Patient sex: F
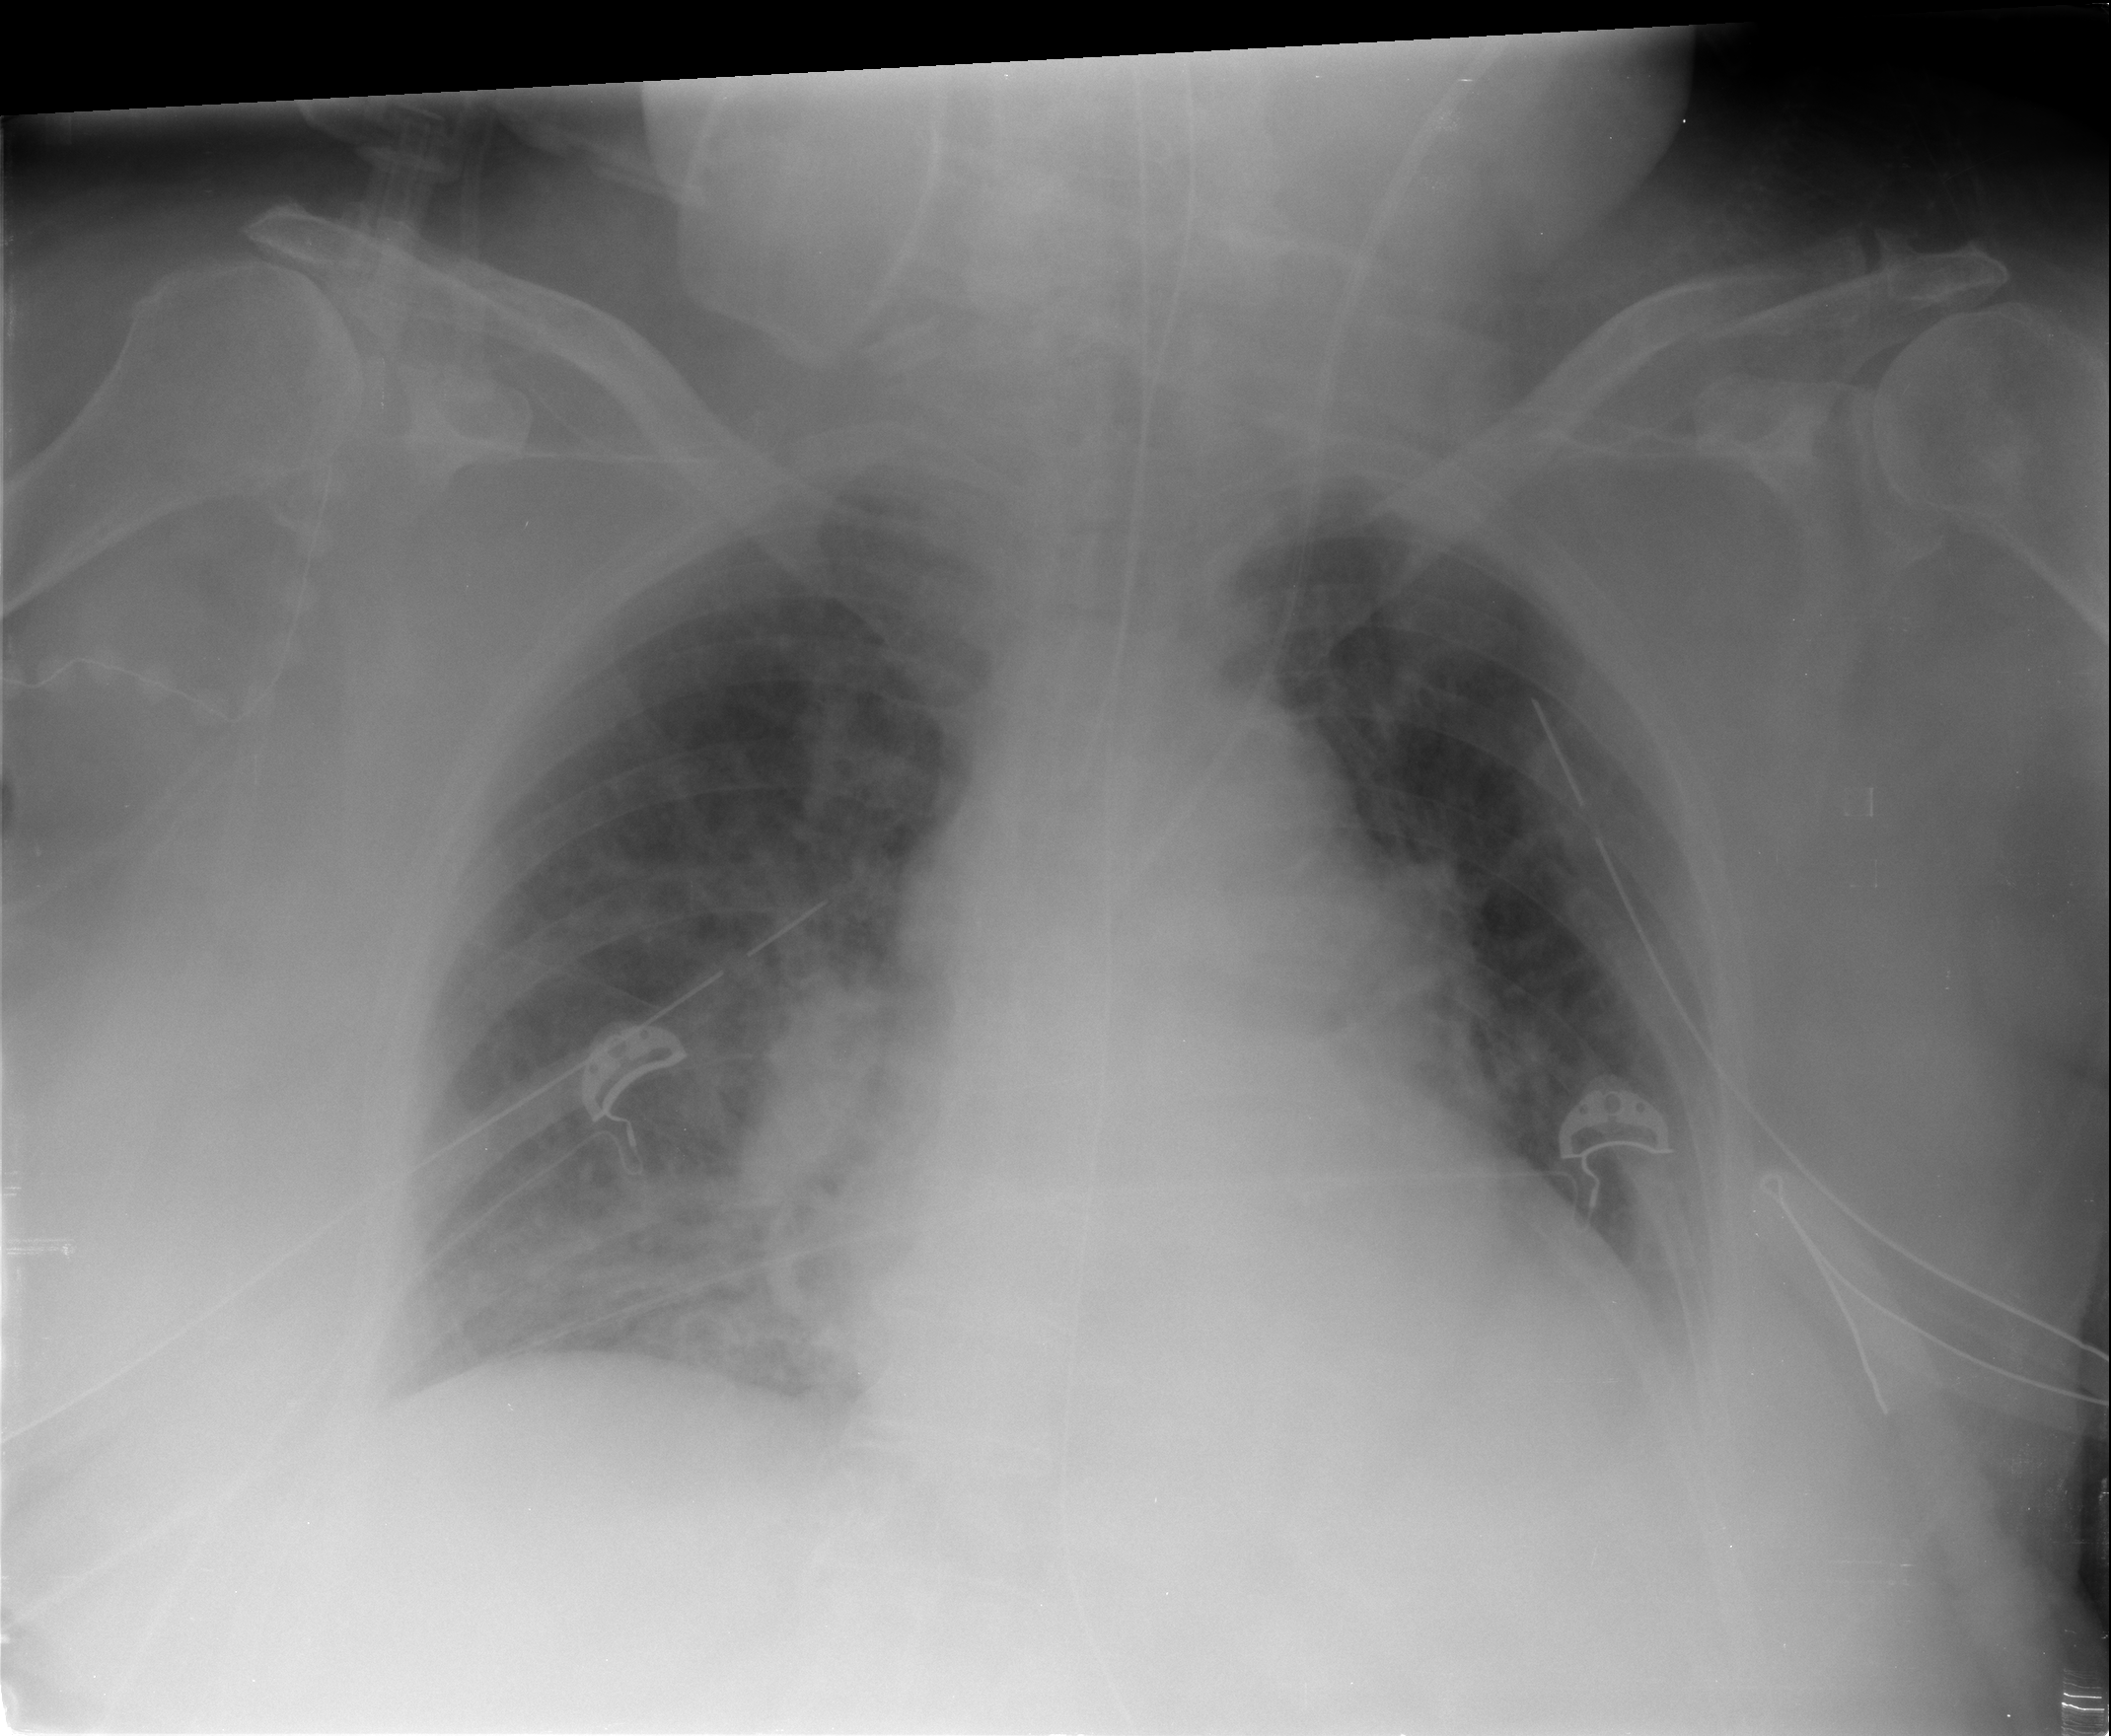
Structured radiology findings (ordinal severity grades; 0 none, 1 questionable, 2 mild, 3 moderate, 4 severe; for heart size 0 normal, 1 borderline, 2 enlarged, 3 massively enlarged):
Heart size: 2
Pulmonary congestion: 3
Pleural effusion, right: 2
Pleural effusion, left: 2
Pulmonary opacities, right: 3
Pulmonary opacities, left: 3
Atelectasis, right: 2
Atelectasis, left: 2